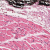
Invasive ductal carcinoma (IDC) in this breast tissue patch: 0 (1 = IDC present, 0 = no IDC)